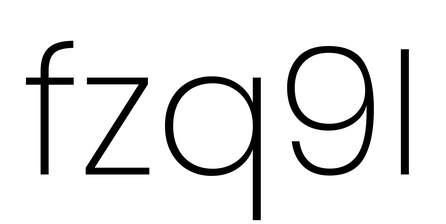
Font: Poppins-ExtraLight